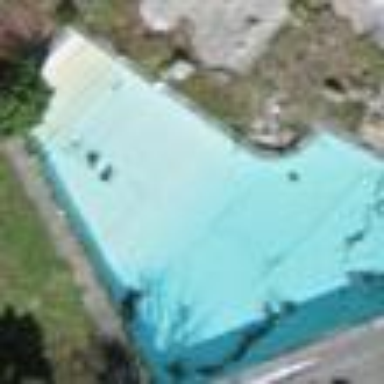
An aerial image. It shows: Swimming pool located in leisure land.